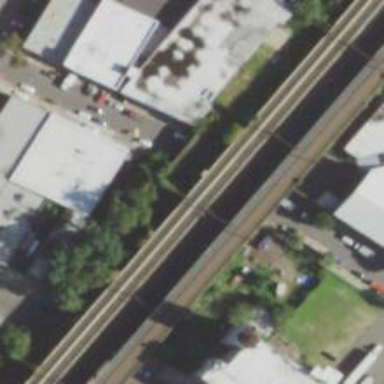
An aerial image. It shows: Disused railway bridge.